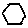
Label: hexagon